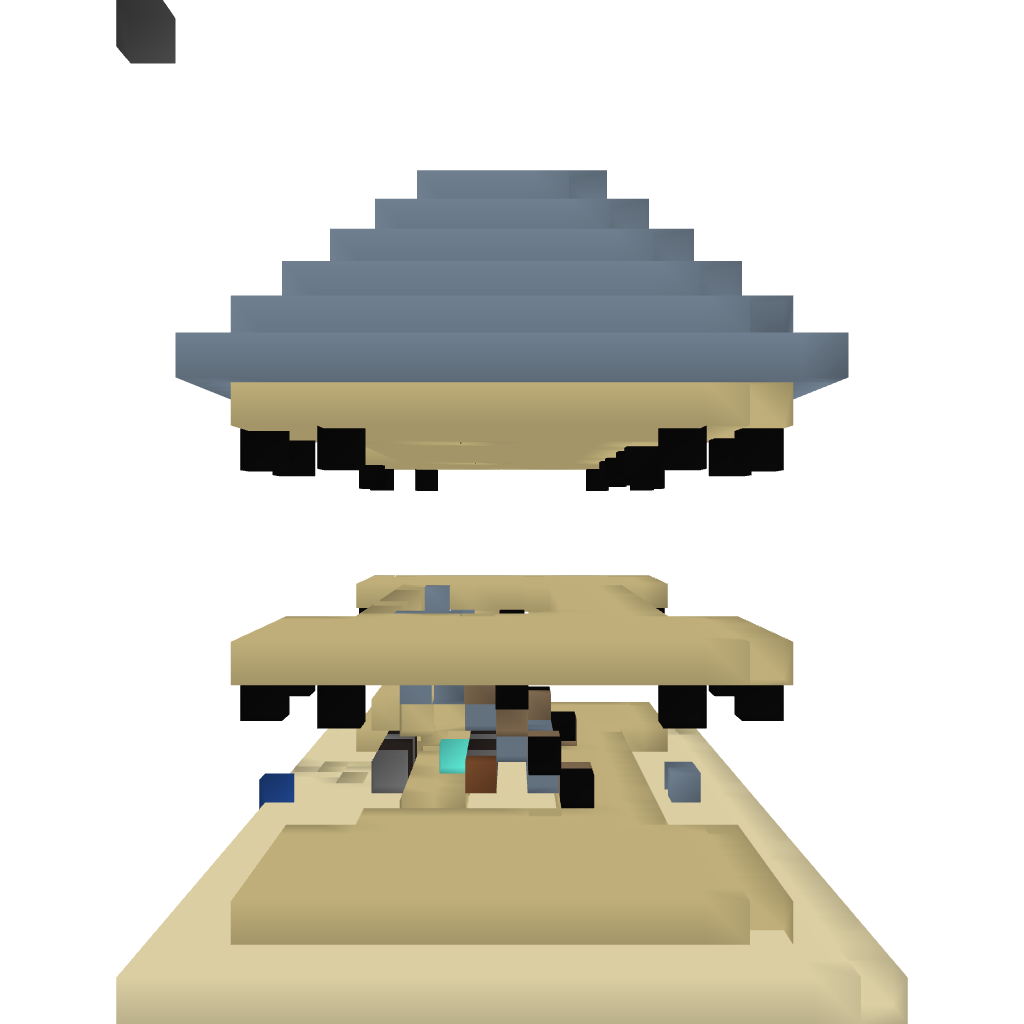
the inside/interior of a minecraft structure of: OlimpusHD3